Interaction volume radius: 5 \u00c5
Interaction volume height: 25 \u00c5
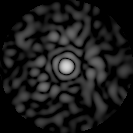
Disorder parameter: 0.8769